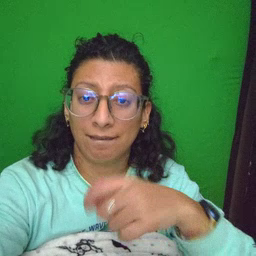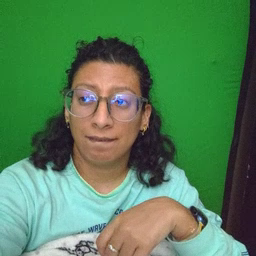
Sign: give